Question: I have two sites right now. One that has a token and one that is supposed to allow a user to do stuff with the token.
When I visit the first site that has the token, mySite.local/services/session/token it shows it: OTV4Gu9VQfjIo2ioQ0thajdEJ6nEINoxsLuwgT_6S0w
When I am on the page that is supposed to GET this token, I get an empty response and the error for the ajax function is thrown.
The weird part is that when investigating the issue with firebug, I can see the response for the ajax request is 43B - the same size as the token. So for some reason the page with the token is being hit properly, but the response is not coming through.
Here is a screenshot of the firebug response:

And here is the JQuery with the ajax request:
'''
var nid; //global node id variable
$('html').click(function(){
try {
$.ajax({
url:"http://mySite.local/services/session/token",
type:"get",
dataType:"text",
error:function (jqXHR, textStatus, errorThrown) {
alert('error thrown - ' + errorThrown);
console.log(JSON.stringify(jqXHR));
console.log(JSON.stringify(textStatus));
console.log(JSON.stringify(errorThrown));
},
success: function (token) {
//Do some stuff now that token is received
}
});
}
catch (error) {
alert("page_dashboard - " + error);
}
});
'''
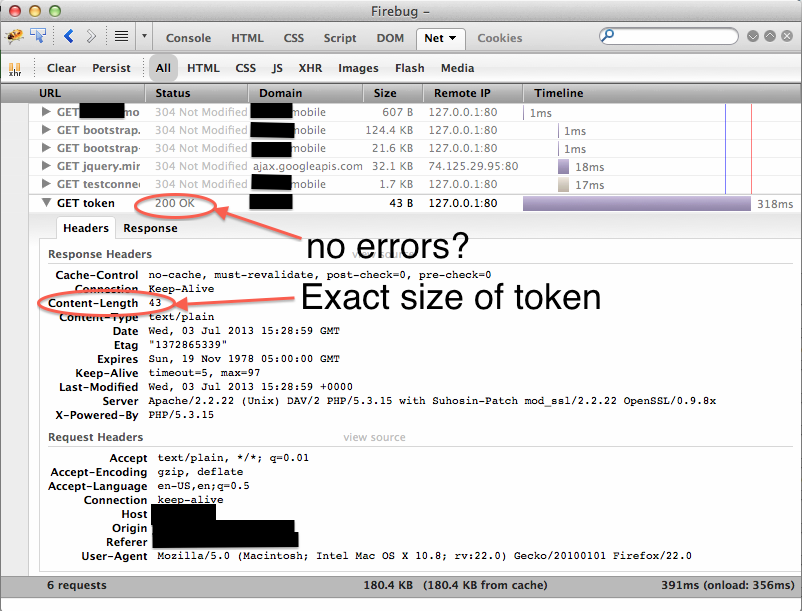
Answer: Your running into the <URL> which essentially states any request done by client side/browser language like Javascript must be on the same port, with the same domain name and the same protocol. In your case 'http://mysitemobile.local' does not equal 'http://mysite.local' so you're request is being blocked. Firebug's way of displaying that is no response with 43 bytes.
There are two ways to work around this, <URL>. CORS is a HTTP header that is added to the server you are requesting and provides a whitelist of acceptable domains that are allowed break the same origin policy. Most recent browsers support this header.
The other option is JSONP, wraps a JSON object into a Javascript function that is called using '<script>' tags normally. If the other server returns '{status: 0}' and you have a function called 'parseStatus()' in your code that the remote server would wrap into 'parseStatus({status:0});' thus calling your function without having to worry about the same origin policy.